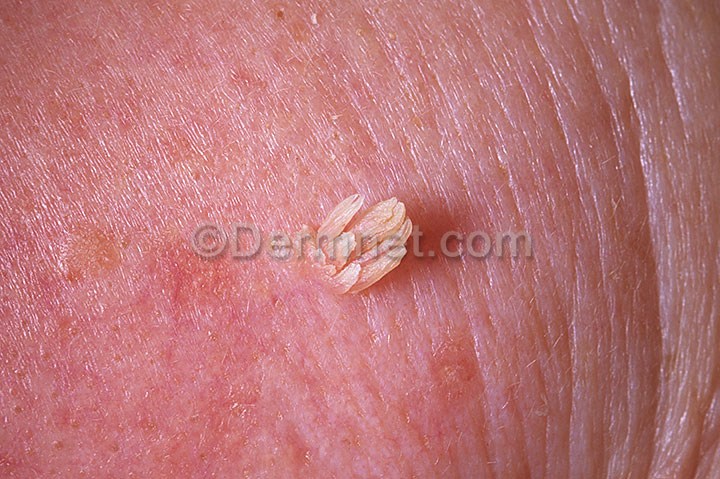
Disease: Warts Molluscum and other Viral Infections